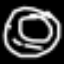
Label: donut